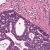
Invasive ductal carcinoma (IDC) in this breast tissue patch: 0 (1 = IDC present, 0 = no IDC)